Interaction volume radius: 10 \u00c5
Interaction volume height: 10 \u00c5
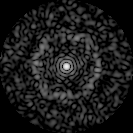
Disorder parameter: 0.8678